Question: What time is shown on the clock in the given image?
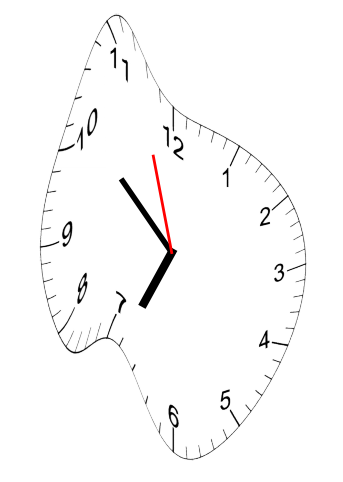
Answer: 06:51:57